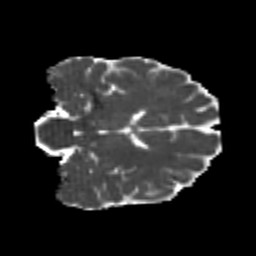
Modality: MD
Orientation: coronal
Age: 21
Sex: male
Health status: healthy
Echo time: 0.074 s